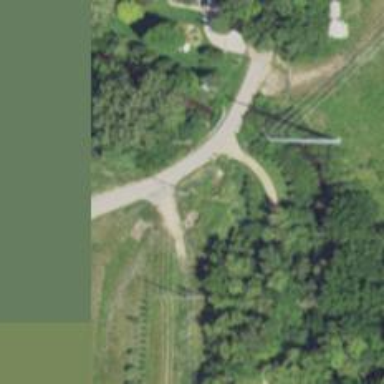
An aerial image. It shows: Power tower.